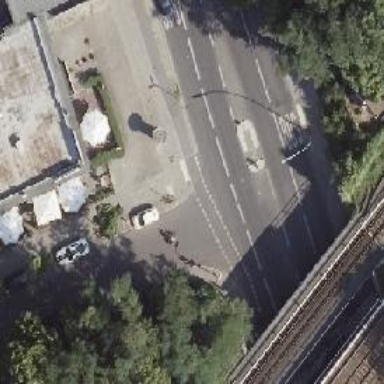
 and cycle track on the left side and bus lane on the right side."